Question: A Set of imagefiles are added to an arraylist(filelist2) of type File.Then an imageview and a button are addded to a vbox,such vboxes are added to a grids of a gripane using a for loop.( number of iterations is equal to size of the filelist2)Once a button is pressed I need to get the corresponding filename of the image within that vbox.
Say I pressed the button contained at (1,1) {i.e row no01 ,col no1} I need to get filename of image at (1,1)
here's a screenshot:
here's my code: FXMLController
'''
File file = new File("D:\SERVER\Server Content\Apps\icons");
File[] filelist1 = file.listFiles();
ArrayList<File> filelist2 = new ArrayList<>();
for (File file1 : filelist1) {
filelist2.add(file1);
}
btnar = new ArrayList<>();
for (int i = 0; i < filelist2.size(); i++) {
downloadbtn = new Button("Download");
btnar.add(downloadbtn);
final int index=i;
downloadbtn.setId(String.valueOf(index));
downloadbtn.setOnAction(new EventHandler<ActionEvent>() {
@Override
public void handle(ActionEvent arg0) {
try {
System.out.println("sssss");
downloadbtn.getId();
//System.out.println(filelist2.get(Integer.valueOf(downloadbtn.getId())).getName());
} catch (Exception ex) {
Logger.getLogger(HomeUI_2Controller.class.getName()).log(Level.SEVERE, null, ex);
}
}
});
}
System.out.println(filelist2.size());
gridpane.setAlignment(Pos.CENTER);
gridpane.setPadding(new Insets(20, 20, 20, 20));
gridpane.setHgap(20);
gridpane.setVgap(20);
ColumnConstraints columnConstraints = new ColumnConstraints();
columnConstraints.setFillWidth(true);
columnConstraints.setHgrow(Priority.ALWAYS);
gridpane.getColumnConstraints().add(columnConstraints);
int imageCol = 0;
int imageRow = 0;
for (int i = 0; i < filelist2.size(); i++) {
System.out.println(filelist2.get(i).getName());
image = new Image(filelist2.get(i).toURI().toString());
pic = new ImageView();
pic.setFitWidth(130);
pic.setFitHeight(130);
pic.setImage(image);
vb = new VBox();
vb.getChildren().addAll(pic, (Button) btnar.get(i));
gridpane.add(vb, imageCol, imageRow);
GridPane.setMargin(pic, new Insets(2, 2, 2, 2));
imageCol++;
// To check if all the 3 images of a row are completed
if (imageCol > 2) {
// Reset Column
imageCol = 0;
// Next Row
imageRow++;
}
}
'''
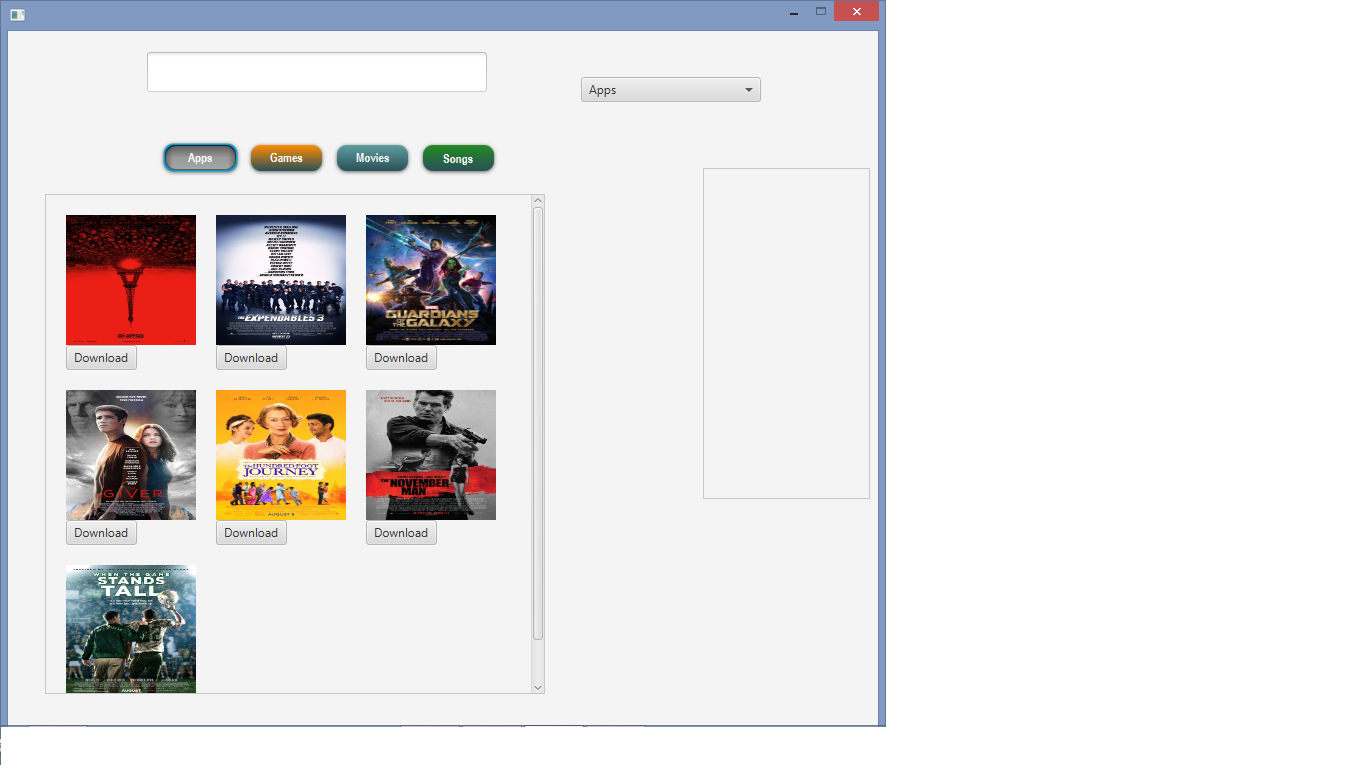
Answer: Why not simply
'''
System.out.println(filelist2.get(index).getName());
'''
?
(Actually, it's not really clear to me why you create 'filelist2' at all. Why not do
'''
btnar = new ArrayList<>();
for (int i=0; i < filelist1.length; i++) {
downloadbtn = new Button("Download");
btnar.add(downloadbtn);
final int index=i;
downloadbtn.setId(String.valueOf(index));
downloadbtn.setOnAction(new EventHandler<ActionEvent>() {
@Override
public void handle(ActionEvent arg0) {
try {
System.out.println("sssss");
System.out.println(filelist1[index].getName());
} catch (Exception ex) {
Logger.getLogger(HomeUI_2Controller.class.getName()).log(Level.SEVERE, null, ex);
}
}
});
}
'''